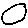
Label: circle